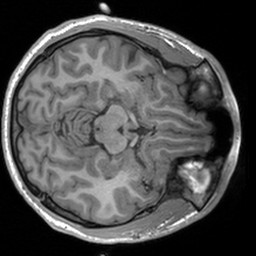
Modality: T1w
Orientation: axial
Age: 20
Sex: male
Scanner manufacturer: siemens
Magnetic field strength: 3 T
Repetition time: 1.9 s
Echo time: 0.00226 s